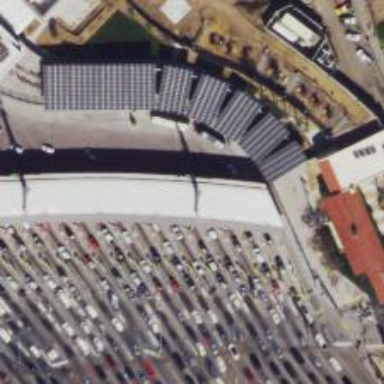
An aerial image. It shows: Border control barrier.